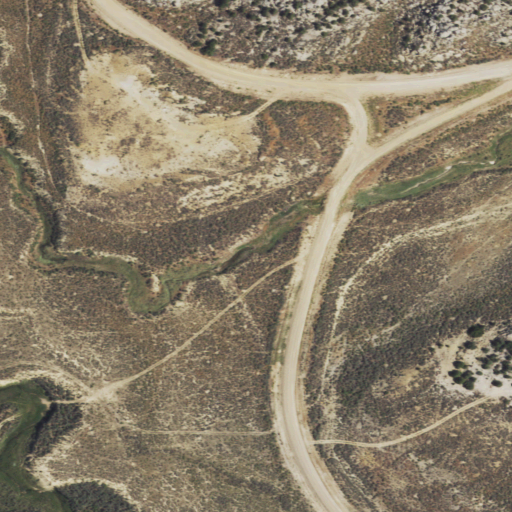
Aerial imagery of valley in Wyoming named Little Mellor Canyon containing only shrub